Aerial crown-view tile of a tropical tree (Barro Colorado Island, Panama), acquired 20240918:
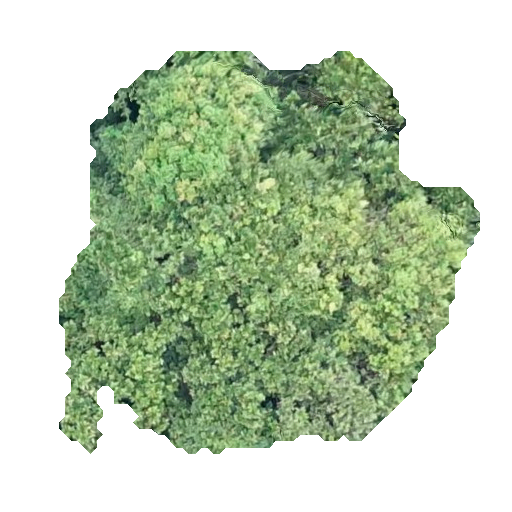
Species: Anacardium excelsum
GBIF accepted scientific name: Anacardium excelsum
Crown area: 199.178 m²